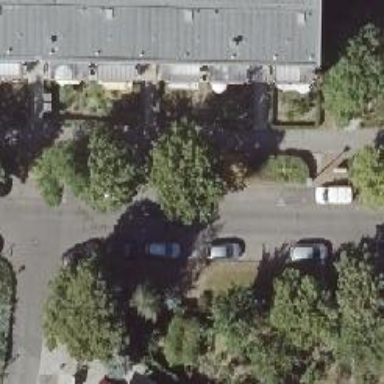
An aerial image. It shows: Asphalt footway.